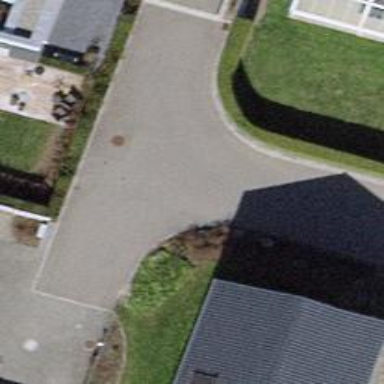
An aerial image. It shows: Turning circle on the road.